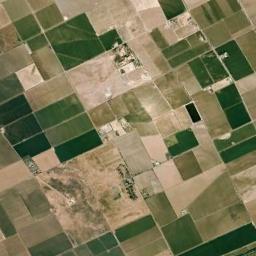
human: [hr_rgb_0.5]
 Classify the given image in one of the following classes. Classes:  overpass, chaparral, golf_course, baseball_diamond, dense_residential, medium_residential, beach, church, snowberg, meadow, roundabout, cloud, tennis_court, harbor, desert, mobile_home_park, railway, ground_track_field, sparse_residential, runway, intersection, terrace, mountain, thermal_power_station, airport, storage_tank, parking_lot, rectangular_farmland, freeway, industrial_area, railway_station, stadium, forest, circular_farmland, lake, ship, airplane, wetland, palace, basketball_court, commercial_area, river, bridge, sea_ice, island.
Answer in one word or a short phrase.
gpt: rectangular_farmland